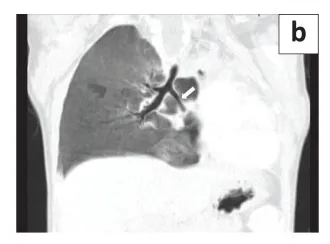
Horseshoe lung in a 2-year-old male associated with left lung hypoplasia. (b) Minimum intensity projection (MinIp) coronal image of the CT chest shows a hypoplastic left main stem bronchus (white arrow) with an absent left upper lobe branch.
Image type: radiology (ct)